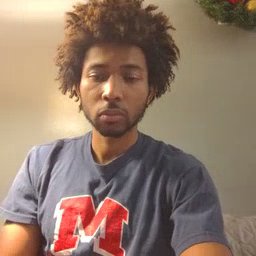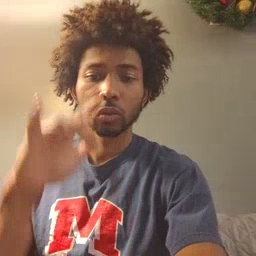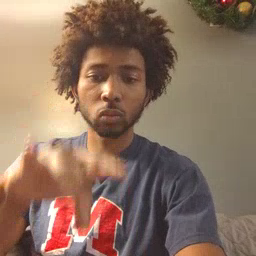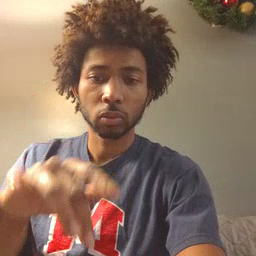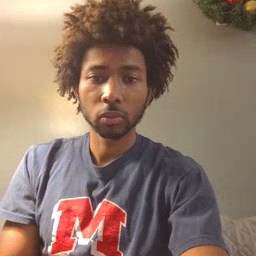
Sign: touch